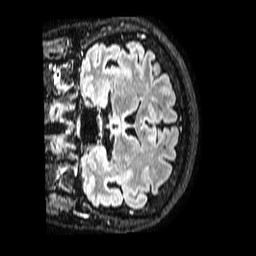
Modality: FLAIR
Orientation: coronal
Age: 55
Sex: female
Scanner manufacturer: philips
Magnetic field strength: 1.5 T
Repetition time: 4.8 s
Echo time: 0.3 s